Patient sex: F
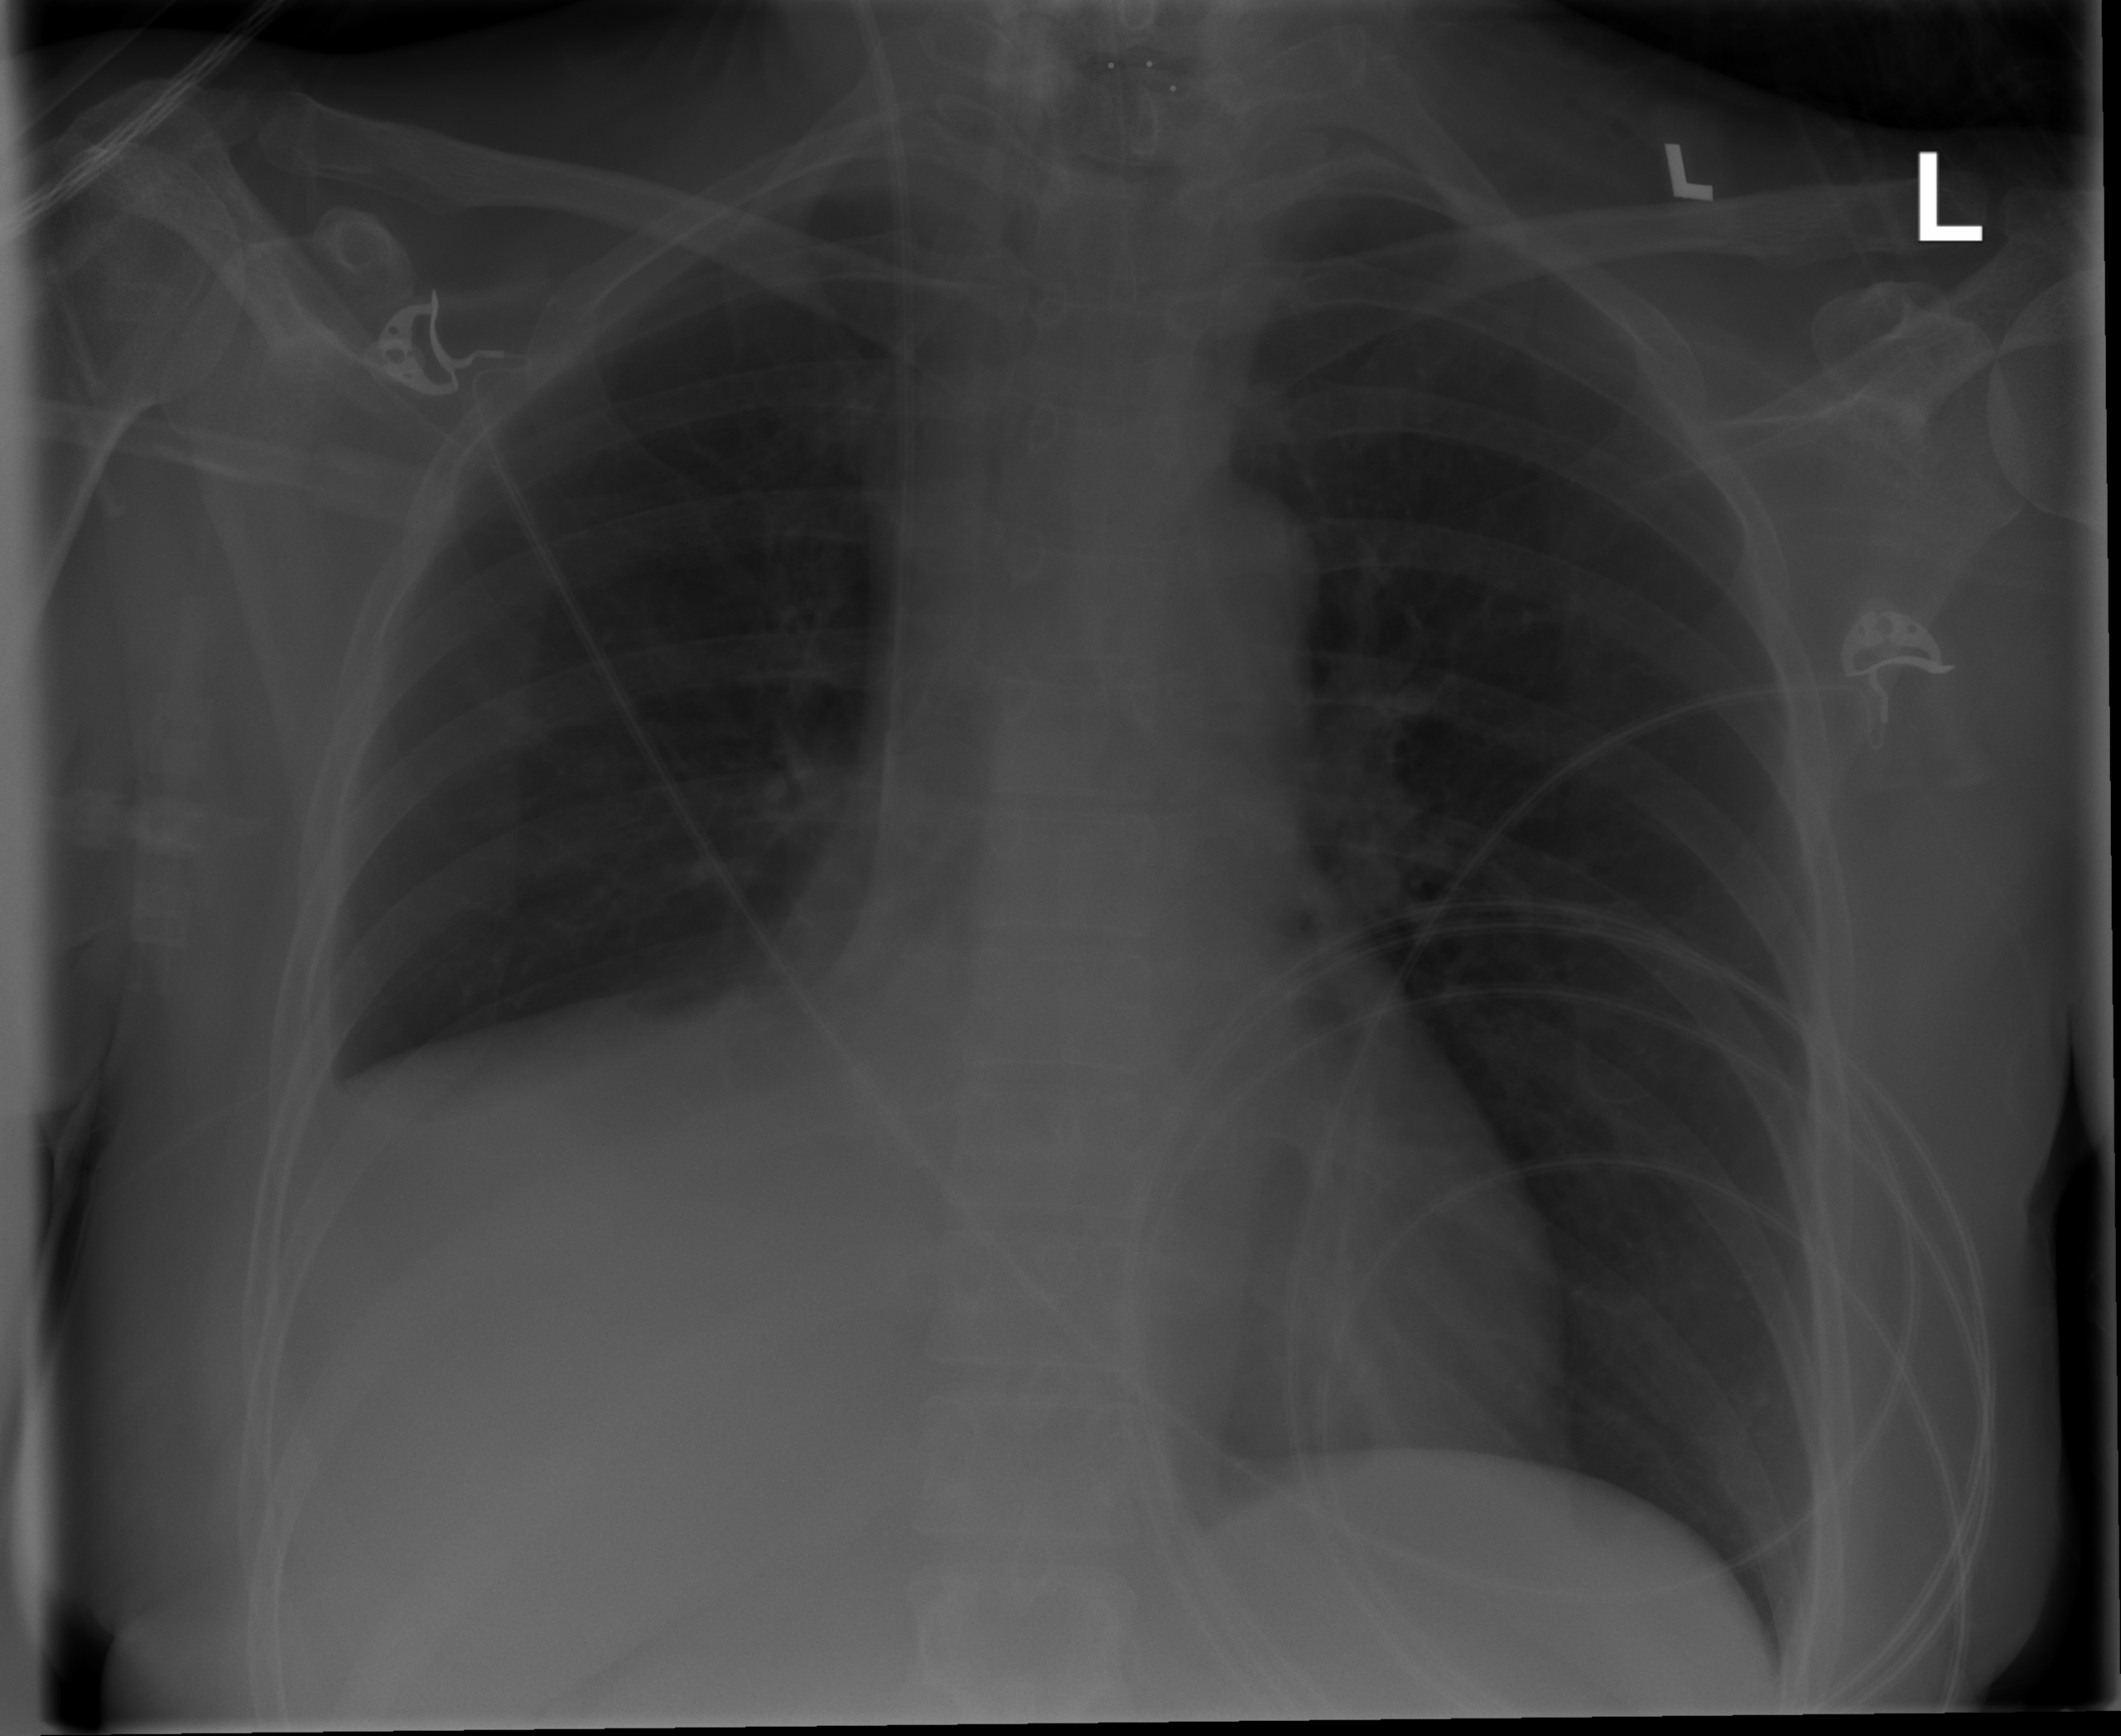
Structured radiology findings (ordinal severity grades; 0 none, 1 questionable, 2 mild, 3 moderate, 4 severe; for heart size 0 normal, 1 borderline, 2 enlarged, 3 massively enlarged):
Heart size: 0
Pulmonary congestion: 0
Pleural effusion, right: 3
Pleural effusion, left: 0
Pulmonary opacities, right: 0
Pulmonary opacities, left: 0
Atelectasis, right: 3
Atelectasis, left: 0